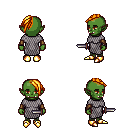
a pixel art fantasy rpg character, female body template, orc, green skin, chain mail, teal pants, light blonde long mohawk hairstyle, leather bracers, gold boots, dagger, four views (front, back, left, right), 2x2 character sprite sheet, small pixel art, hard edges, no anti-aliasing